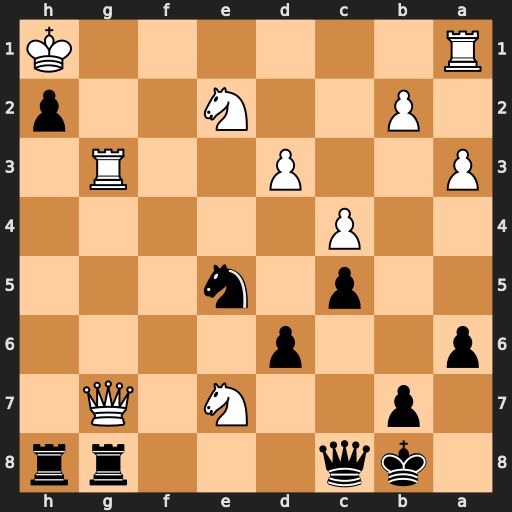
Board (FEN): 1kq3rr/1p2N1Q1/p2p4/2p1n3/2P5/P2P2R1/1P2N2p/R6K
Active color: b
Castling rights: -
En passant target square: -
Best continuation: Rxg7 Nxc8 Rxg3